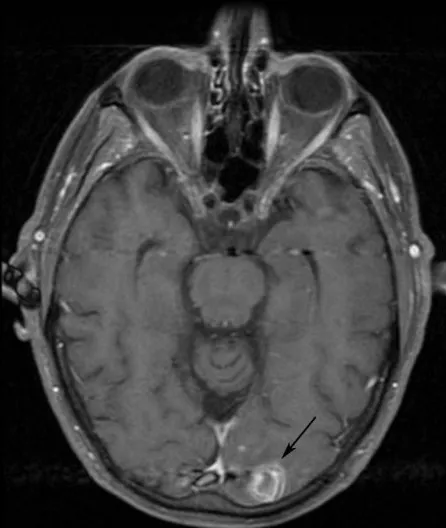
Contrast enhancing infarction in occipital lobe (arrow).
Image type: radiology (mri)